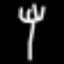
Label: fork